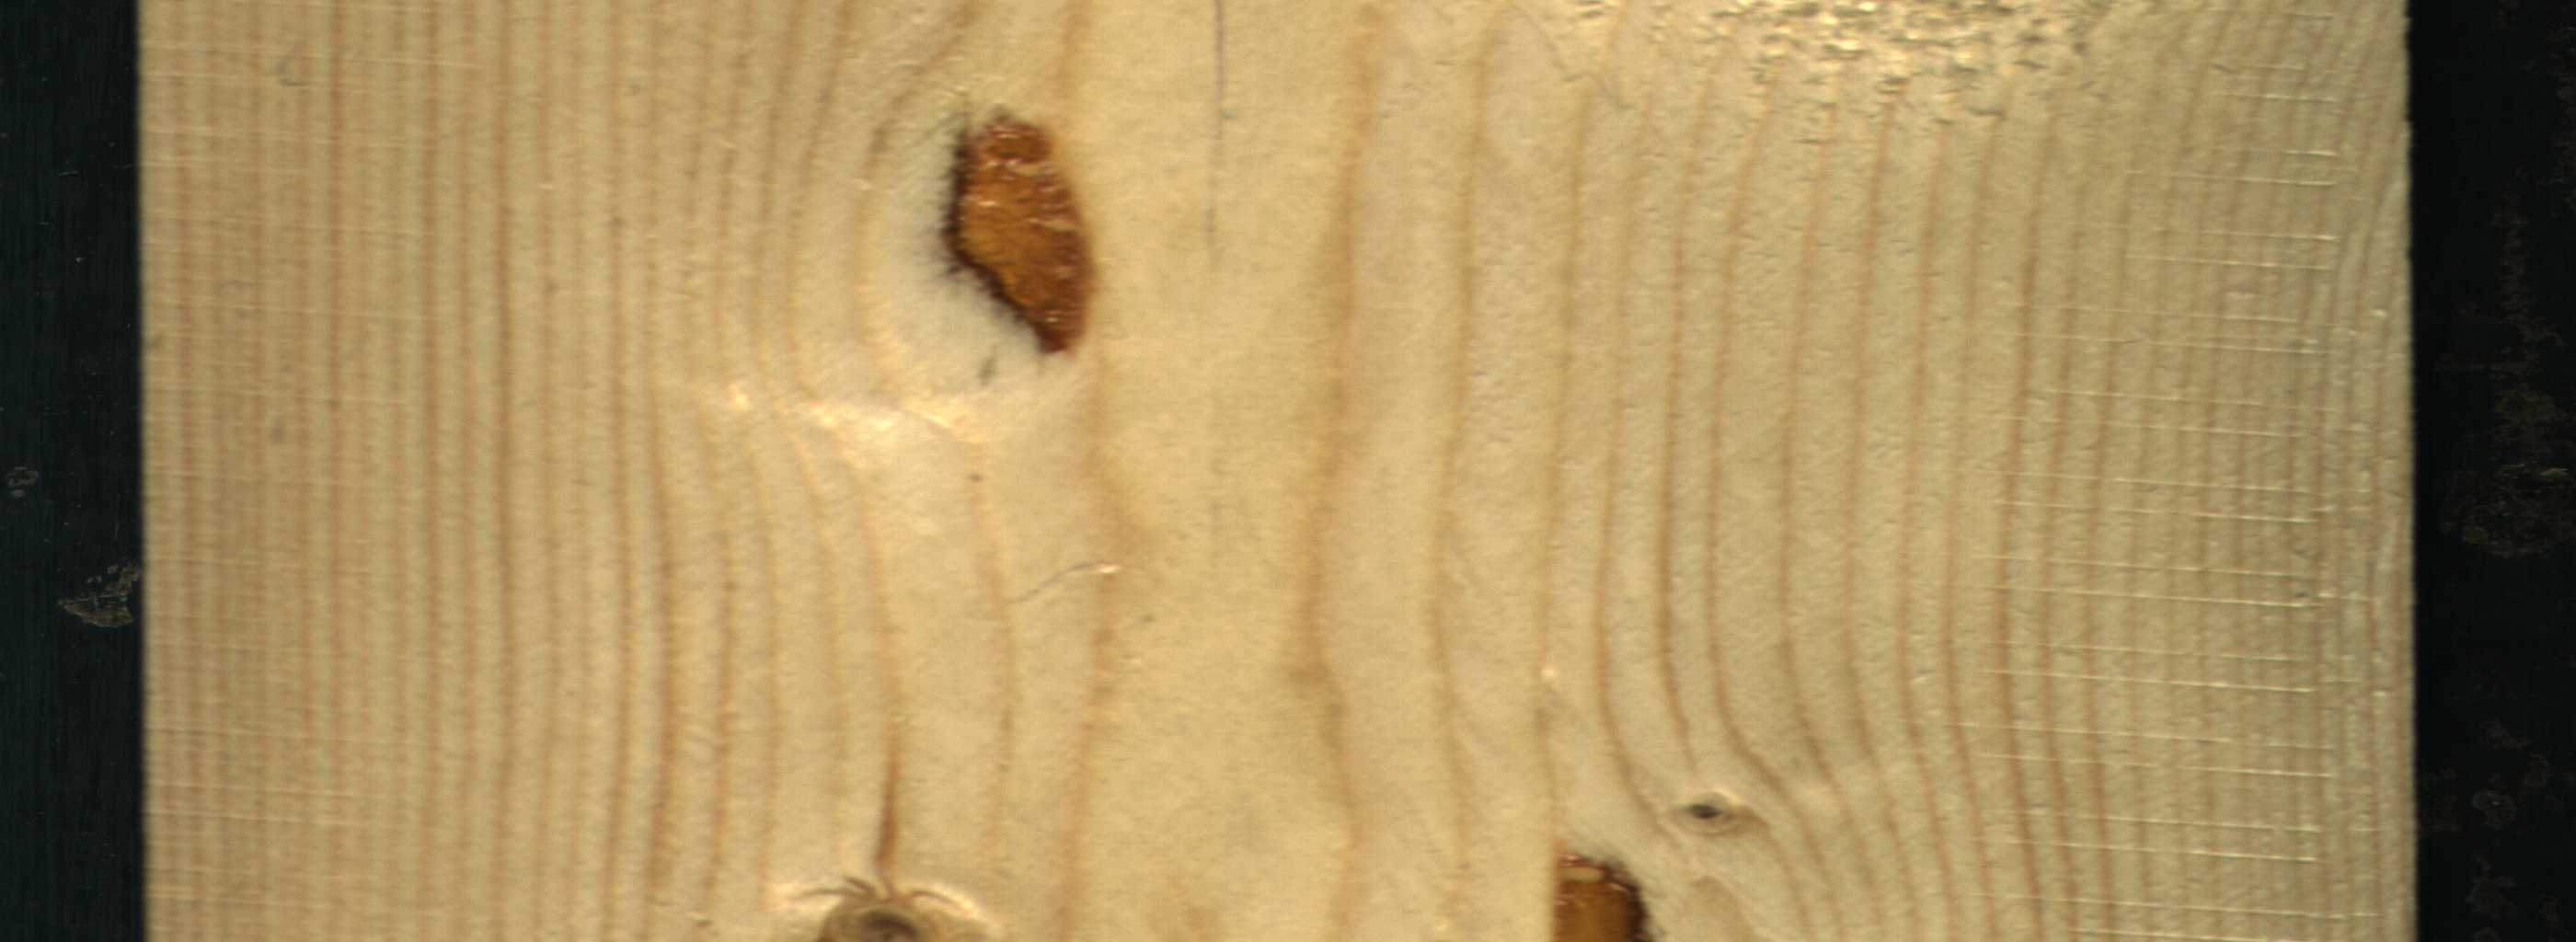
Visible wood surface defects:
resin
resin
Live_Knot
Live_Knot